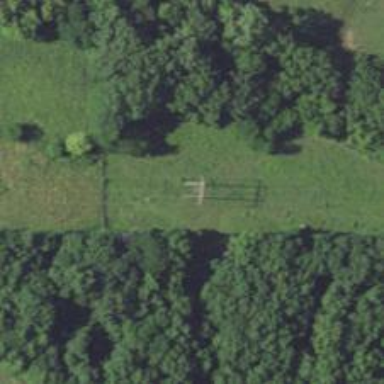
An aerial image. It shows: H-frame power tower with distinctive design.